Question: When I am compiling irrlicht project it showing me so many undefined reference error. I guess its looking for egl.h which comes with android ndk package.
Here is error logs :
'''
[armeabi] SharedLibrary : libirrlichttest.so
D:/Work/android-ndk-r9c/toolchains/arm-linux-androideabi-4.6/prebuilt/windows-x86_64/bin/../lib/gcc/arm-linux-androideabi/4.6/../../../../arm-linux-androideabi/bin/ld.exe: ./obj/local/armeabi/libirrlicht.a(CIrrDeviceAndroid.o): in function irr::CIrrDeviceAndroid::handleInput(android_app*, AInputEvent*):jni/Android/CIrrDeviceAndroid.cpp:274: error: undefined reference to 'AInputEvent_getType'
D:/Work/android-ndk-r9c/toolchains/arm-linux-androideabi-4.6/prebuilt/windows-x86_64/bin/../lib/gcc/arm-linux-androideabi/4.6/../../../../arm-linux-androideabi/bin/ld.exe: ./obj/local/armeabi/libirrlicht.a(CIrrDeviceAndroid.o): in function irr::CIrrDeviceAndroid::handleInput(android_app*, AInputEvent*):jni/Android/CIrrDeviceAndroid.cpp:277: error: undefined reference to 'AMotionEvent_getPointerCount'
D:/Work/android-ndk-r9c/toolchains/arm-linux-androideabi-4.6/prebuilt/windows-x86_64/bin/../lib/gcc/arm-linux-androideabi/4.6/../../../../arm-linux-androideabi/bin/ld.exe: ./obj/local/armeabi/libirrlicht.a(CIrrDeviceAndroid.o): in function irr::CIrrDeviceAndroid::handleInput(android_app*, AInputEvent*):jni/Android/CIrrDeviceAndroid.cpp:278: error: undefined reference to 'AMotionEvent_getAction'
D:/Work/android-ndk-r9c/toolchains/arm-linux-androideabi-4.6/prebuilt/windows-x86_64/bin/../lib/gcc/arm-linux-androideabi/4.6/../../../../arm-linux-androideabi/bin/ld.exe: ./obj/local/armeabi/libirrlicht.a(CIrrDeviceAndroid.o): in function irr::CIrrDeviceAndroid::handleInput(android_app*, AInputEvent*):jni/Android/CIrrDeviceAndroid.cpp:313: error: undefined reference to 'AMotionEvent_getX'
D:/Work/android-ndk-r9c/toolchains/arm-linux-androideabi-4.6/prebuilt/windows-x86_64/bin/../lib/gcc/arm-linux-androideabi/4.6/../../../../arm-linux-androideabi/bin/ld.exe: ./obj/local/armeabi/libirrlicht.a(CIrrDeviceAndroid.o): in function irr::CIrrDeviceAndroid::handleInput(android_app*, AInputEvent*):jni/Android/CIrrDeviceAndroid.cpp:314: error: undefined reference to 'AMotionEvent_getY'
D:/Work/android-ndk-r9c/toolchains/arm-linux-androideabi-4.6/prebuilt/windows-x86_64/bin/../lib/gcc/arm-linux-androideabi/4.6/../../../../arm-linux-androideabi/bin/ld.exe: ./obj/local/armeabi/libirrlicht.a(CIrrDeviceAndroid.o): in function irr::CIrrDeviceAndroid::closeDevice():jni/Android/CIrrDeviceAndroid.cpp:171: error: undefined reference to 'ANativeActivity_finish'
D:/Work/android-ndk-r9c/toolchains/arm-linux-androideabi-4.6/prebuilt/windows-x86_64/bin/../lib/gcc/arm-linux-androideabi/4.6/../../../../arm-linux-androideabi/bin/ld.exe: ./obj/local/armeabi/libirrlicht.a(CIrrDeviceAndroid.o): in function irr::CIrrDeviceAndroid::run():jni/Android/CIrrDeviceAndroid.cpp:110: error: undefined reference to 'ALooper_pollAll'
D:/Work/android-ndk-r9c/toolchains/arm-linux-androideabi-4.6/prebuilt/windows-x86_64/bin/../lib/gcc/arm-linux-androideabi/4.6/../../../../arm-linux-androideabi/bin/ld.exe: ./obj/local/armeabi/libirrlicht.a(CIrrDeviceAndroid.o): in function irr::CIrrDeviceAndroid::CIrrDeviceAndroid(irr::SIrrlichtCreationParameters const&):jni/Android/CIrrDeviceAndroid.cpp:55: error: undefined reference to 'ASensorManager_getInstance'
D:/Work/android-ndk-r9c/toolchains/arm-linux-androideabi-4.6/prebuilt/windows-x86_64/bin/../lib/gcc/arm-linux-androideabi/4.6/../../../../arm-linux-androideabi/bin/ld.exe: ./obj/local/armeabi/libirrlicht.a(CIrrDeviceAndroid.o): in function irr::CIrrDeviceAndroid::CIrrDeviceAndroid(irr::SIrrlichtCreationParameters const&):jni/Android/CIrrDeviceAndroid.cpp:56: error: undefined reference to 'ASensorManager_createEventQueue'
D:/Work/android-ndk-r9c/toolchains/arm-linux-androideabi-4.6/prebuilt/windows-x86_64/bin/../lib/gcc/arm-linux-androideabi/4.6/../../../../arm-linux-androideabi/bin/ld.exe: ./obj/local/armeabi/libirrlicht.a(CIrrDeviceAndroid.o): in function irr::CIrrDeviceAndroid::CIrrDeviceAndroid(irr::SIrrlichtCreationParameters const&):jni/Android/CIrrDeviceAndroid.cpp:69: error: undefined reference to 'ALooper_pollAll'
D:/Work/android-ndk-r9c/toolchains/arm-linux-androideabi-4.6/prebuilt/windows-x86_64/bin/../lib/gcc/arm-linux-androideabi/4.6/../../../../arm-linux-androideabi/bin/ld.exe: ./obj/local/armeabi/libirrlicht.a(CIrrDeviceAndroid.o): in function irr::CIrrDeviceAndroid::CIrrDeviceAndroid(irr::SIrrlichtCreationParameters const&):jni/Android/CIrrDeviceAndroid.cpp:55: error: undefined reference to 'ASensorManager_getInstance'
D:/Work/android-ndk-r9c/toolchains/arm-linux-androideabi-4.6/prebuilt/windows-x86_64/bin/../lib/gcc/arm-linux-androideabi/4.6/../../../../arm-linux-androideabi/bin/ld.exe: ./obj/local/armeabi/libirrlicht.a(CIrrDeviceAndroid.o): in function irr::CIrrDeviceAndroid::CIrrDeviceAndroid(irr::SIrrlichtCreationParameters const&):jni/Android/CIrrDeviceAndroid.cpp:56: error: undefined reference to 'ASensorManager_createEventQueue'
D:/Work/android-ndk-r9c/toolchains/arm-linux-androideabi-4.6/prebuilt/windows-x86_64/bin/../lib/gcc/arm-linux-androideabi/4.6/../../../../arm-linux-androideabi/bin/ld.exe: ./obj/local/armeabi/libirrlicht.a(CIrrDeviceAndroid.o): in function irr::CIrrDeviceAndroid::CIrrDeviceAndroid(irr::SIrrlichtCreationParameters const&):jni/Android/CIrrDeviceAndroid.cpp:69: error: undefined reference to 'ALooper_pollAll'
D:/Work/android-ndk-r9c/toolchains/arm-linux-androideabi-4.6/prebuilt/windows-x86_64/bin/../lib/gcc/arm-linux-androideabi/4.6/../../../../arm-linux-androideabi/bin/ld.exe: ./obj/local/armeabi/libirrlicht.a(CIrrDeviceAndroid.o): in function irr::CIrrDeviceAndroid::handleAndroidCommand(android_app*, int):jni/Android/CIrrDeviceAndroid.cpp:215: error: undefined reference to 'ANativeWindow_getWidth'
D:/Work/android-ndk-r9c/toolchains/arm-linux-androideabi-4.6/prebuilt/windows-x86_64/bin/../lib/gcc/arm-linux-androideabi/4.6/../../../../arm-linux-androideabi/bin/ld.exe: ./obj/local/armeabi/libirrlicht.a(CIrrDeviceAndroid.o): in function irr::CIrrDeviceAndroid::handleAndroidCommand(android_app*, int):jni/Android/CIrrDeviceAndroid.cpp:216: error: undefined reference to 'ANativeWindow_getHeight'
D:/Work/android-ndk-r9c/toolchains/arm-linux-androideabi-4.6/prebuilt/windows-x86_64/bin/../lib/gcc/arm-linux-androideabi/4.6/../../../../arm-linux-androideabi/bin/ld.exe: ./obj/local/armeabi/libirrlicht.a(CAndroidAssetReader.o): in function .LTHUNK10:jni/Android/CAndroidAssetReader.cpp:57: error: undefined reference to 'AAsset_getLength'
D:/Work/android-ndk-r9c/toolchains/arm-linux-androideabi-4.6/prebuilt/windows-x86_64/bin/../lib/gcc/arm-linux-androideabi/4.6/../../../../arm-linux-androideabi/bin/ld.exe: ./obj/local/armeabi/libirrlicht.a(CAndroidAssetReader.o): in function .LTHUNK11:jni/Android/CAndroidAssetReader.cpp:62: error: undefined reference to 'AAsset_getLength'
D:/Work/android-ndk-r9c/toolchains/arm-linux-androideabi-4.6/prebuilt/windows-x86_64/bin/../lib/gcc/arm-linux-androideabi/4.6/../../../../arm-linux-androideabi/bin/ld.exe: ./obj/local/armeabi/libirrlicht.a(CAndroidAssetReader.o): in function .LTHUNK11:jni/Android/CAndroidAssetReader.cpp:62: error: undefined reference to 'AAsset_getRemainingLength'
D:/Work/android-ndk-r9c/toolchains/arm-linux-androideabi-4.6/prebuilt/windows-x86_64/bin/../lib/gcc/arm-linux-androideabi/4.6/../../../../arm-linux-androideabi/bin/ld.exe: ./obj/local/armeabi/libirrlicht.a(CAndroidAssetReader.o): in function .LTHUNK9:jni/Android/CAndroidAssetReader.cpp:50: error: undefined reference to 'AAsset_seek'
D:/Work/android-ndk-r9c/toolchains/arm-linux-androideabi-4.6/prebuilt/windows-x86_64/bin/../lib/gcc/arm-linux-androideabi/4.6/../../../../arm-linux-androideabi/bin/ld.exe: ./obj/local/armeabi/libirrlicht.a(CAndroidAssetReader.o): in function .LTHUNK8:jni/Android/CAndroidAssetReader.cpp:45: error: undefined reference to 'AAsset_read'
D:/Work/android-ndk-r9c/toolchains/arm-linux-androideabi-4.6/prebuilt/windows-x86_64/bin/../lib/gcc/arm-linux-androideabi/4.6/../../../../arm-linux-androideabi/bin/ld.exe: ./obj/local/armeabi/libirrlicht.a(CAndroidAssetReader.o): in function .LTHUNK5:jni/Android/CAndroidAssetReader.cpp:40: error: undefined reference to 'AAsset_close'
D:/Work/android-ndk-r9c/toolchains/arm-linux-androideabi-4.6/prebuilt/windows-x86_64/bin/../lib/gcc/arm-linux-androideabi/4.6/../../../../arm-linux-androideabi/bin/ld.exe: ./obj/local/armeabi/libirrlicht.a(CAndroidAssetReader.o): in function irr::io::CAndroidAssetReader::~CAndroidAssetReader():jni/Android/CAndroidAssetReader.cpp:40: error: undefined reference to 'AAsset_close'
D:/Work/android-ndk-r9c/toolchains/arm-linux-androideabi-4.6/prebuilt/windows-x86_64/bin/../lib/gcc/arm-linux-androideabi/4.6/../../../../arm-linux-androideabi/bin/ld.exe: ./obj/local/armeabi/libirrlicht.a(CAndroidAssetReader.o): in function irr::io::CAndroidAssetReader::CAndroidAssetReader(irr::core::string<char, irr::core::irrAllocator<char> > const&):jni/Android/CAndroidAssetReader.cpp:32: error: undefined reference to 'AAssetManager_open'
D:/Work/android-ndk-r9c/toolchains/arm-linux-androideabi-4.6/prebuilt/windows-x86_64/bin/../lib/gcc/arm-linux-androideabi/4.6/../../../../arm-linux-androideabi/bin/ld.exe: ./obj/local/armeabi/libirrlicht.a(CAndroidAssetReader.o): in function irr::io::CAndroidAssetReader::CAndroidAssetReader(irr::core::string<char, irr::core::irrAllocator<char> > const&):jni/Android/CAndroidAssetReader.cpp:32: error: undefined reference to 'AAssetManager_open'
D:/Work/android-ndk-r9c/toolchains/arm-linux-androideabi-4.6/prebuilt/windows-x86_64/bin/../lib/gcc/arm-linux-androideabi/4.6/../../../../arm-linux-androideabi/bin/ld.exe: ./obj/local/armeabi/libirrlicht.a(CAndroidAssetFileArchive.o): in function irr::io::CAndroidAssetFileArchive::addDirectory(irr::core::string<char, irr::core::irrAllocator<char> > const&):jni/Android/CAndroidAssetFileArchive.cpp:87: error: undefined reference to 'AAssetManager_openDir'
D:/Work/android-ndk-r9c/toolchains/arm-linux-androideabi-4.6/prebuilt/windows-x86_64/bin/../lib/gcc/arm-linux-androideabi/4.6/../../../../arm-linux-androideabi/bin/ld.exe: ./obj/local/armeabi/libirrlicht.a(CAndroidAssetFileArchive.o): in function irr::io::CAndroidAssetFileArchive::addDirectory(irr::core::string<char, irr::core::irrAllocator<char> > const&):jni/Android/CAndroidAssetFileArchive.cpp:92: error: undefined reference to 'AAssetDir_getNextFileName'
D:/Work/android-ndk-r9c/toolchains/arm-linux-androideabi-4.6/prebuilt/windows-x86_64/bin/../lib/gcc/arm-linux-androideabi/4.6/../../../../arm-linux-androideabi/bin/ld.exe: ./obj/local/armeabi/libirrlicht.a(CEGLManager.o): in function irr::video::CEGLManager::swapBuffers():jni/CEGLManager.cpp:348: error: undefined reference to 'eglSwapBuffers'
D:/Work/android-ndk-r9c/toolchains/arm-linux-androideabi-4.6/prebuilt/windows-x86_64/bin/../lib/gcc/arm-linux-androideabi/4.6/../../../../arm-linux-androideabi/bin/ld.exe: ./obj/local/armeabi/libirrlicht.a(CEGLManager.o): in function irr::video::CEGLManager::destroyContext():jni/CEGLManager.cpp:323: error: undefined reference to 'eglMakeCurrent'
D:/Work/android-ndk-r9c/toolchains/arm-linux-androideabi-4.6/prebuilt/windows-x86_64/bin/../lib/gcc/arm-linux-androideabi/4.6/../../../../arm-linux-androideabi/bin/ld.exe: ./obj/local/armeabi/libirrlicht.a(CEGLManager.o): in function irr::video::CEGLManager::destroyContext():jni/CEGLManager.cpp:324: error: undefined reference to 'eglDestroyContext'
D:/Work/android-ndk-r9c/toolchains/arm-linux-androideabi-4.6/prebuilt/windows-x86_64/bin/../lib/gcc/arm-linux-androideabi/4.6/../../../../arm-linux-androideabi/bin/ld.exe: ./obj/local/armeabi/libirrlicht.a(CEGLManager.o): in function irr::video::CEGLManager::destroySurface():jni/CEGLManager.cpp:271: error: undefined reference to 'eglMakeCurrent'
D:/Work/android-ndk-r9c/toolchains/arm-linux-androideabi-4.6/prebuilt/windows-x86_64/bin/../lib/gcc/arm-linux-androideabi/4.6/../../../../arm-linux-androideabi/bin/ld.exe: ./obj/local/armeabi/libirrlicht.a(CEGLManager.o): in function irr::video::CEGLManager::destroySurface():jni/CEGLManager.cpp:273: error: undefined reference to 'eglDestroySurface'
D:/Work/android-ndk-r9c/toolchains/arm-linux-androideabi-4.6/prebuilt/windows-x86_64/bin/../lib/gcc/arm-linux-androideabi/4.6/../../../../arm-linux-androideabi/bin/ld.exe: ./obj/local/armeabi/libirrlicht.a(CEGLManager.o): in function irr::video::CEGLManager::terminate():jni/CEGLManager.cpp:85: error: undefined reference to 'eglMakeCurrent'
D:/Work/android-ndk-r9c/toolchains/arm-linux-androideabi-4.6/prebuilt/windows-x86_64/bin/../lib/gcc/arm-linux-androideabi/4.6/../../../../arm-linux-androideabi/bin/ld.exe: ./obj/local/armeabi/libirrlicht.a(CEGLManager.o): in function irr::video::CEGLManager::terminate():jni/CEGLManager.cpp:87: error: undefined reference to 'eglTerminate'
D:/Work/android-ndk-r9c/toolchains/arm-linux-androideabi-4.6/prebuilt/windows-x86_64/bin/../lib/gcc/arm-linux-androideabi/4.6/../../../../arm-linux-androideabi/bin/ld.exe: ./obj/local/armeabi/libirrlicht.a(CEGLManager.o): in function irr::video::CEGLManager::generateSurface():jni/CEGLManager.cpp:157: error: undefined reference to 'eglChooseConfig'
D:/Work/android-ndk-r9c/toolchains/arm-linux-androideabi-4.6/prebuilt/windows-x86_64/bin/../lib/gcc/arm-linux-androideabi/4.6/../../../../arm-linux-androideabi/bin/ld.exe: ./obj/local/armeabi/libirrlicht.a(CEGLManager.o): in function irr::video::CEGLManager::generateSurface():jni/CEGLManager.cpp:240: error: undefined reference to 'eglGetConfigAttrib'
D:/Work/android-ndk-r9c/toolchains/arm-linux-androideabi-4.6/prebuilt/windows-x86_64/bin/../lib/gcc/arm-linux-androideabi/4.6/../../../../arm-linux-androideabi/bin/ld.exe: ./obj/local/armeabi/libirrlicht.a(CEGLManager.o): in function irr::video::CEGLManager::generateSurface():jni/CEGLManager.cpp:242: error: undefined reference to 'ANativeWindow_setBuffersGeometry'
D:/Work/android-ndk-r9c/toolchains/arm-linux-androideabi-4.6/prebuilt/windows-x86_64/bin/../lib/gcc/arm-linux-androideabi/4.6/../../../../arm-linux-androideabi/bin/ld.exe: ./obj/local/armeabi/libirrlicht.a(CEGLManager.o): in function irr::video::CEGLManager::generateSurface():jni/CEGLManager.cpp:246: error: undefined reference to 'eglCreateWindowSurface'
D:/Work/android-ndk-r9c/toolchains/arm-linux-androideabi-4.6/prebuilt/windows-x86_64/bin/../lib/gcc/arm-linux-androideabi/4.6/../../../../arm-linux-androideabi/bin/ld.exe: ./obj/local/armeabi/libirrlicht.a(CEGLManager.o): in function irr::video::CEGLManager::generateSurface():jni/CEGLManager.cpp:249: error: undefined reference to 'eglCreateWindowSurface'
D:/Work/android-ndk-r9c/toolchains/arm-linux-androideabi-4.6/prebuilt/windows-x86_64/bin/../lib/gcc/arm-linux-androideabi/4.6/../../../../arm-linux-androideabi/bin/ld.exe: ./obj/local/armeabi/libirrlicht.a(CEGLManager.o): in function irr::video::CEGLManager::generateSurface():jni/CEGLManager.cpp:256: error: undefined reference to 'eglBindAPI'
D:/Work/android-ndk-r9c/toolchains/arm-linux-androideabi-4.6/prebuilt/windows-x86_64/bin/../lib/gcc/arm-linux-androideabi/4.6/../../../../arm-linux-androideabi/bin/ld.exe: ./obj/local/armeabi/libirrlicht.a(CEGLManager.o): in function irr::video::CEGLManager::generateSurface():jni/CEGLManager.cpp:260: error: undefined reference to 'eglSwapInterval'
D:/Work/android-ndk-r9c/toolchains/arm-linux-androideabi-4.6/prebuilt/windows-x86_64/bin/../lib/gcc/arm-linux-androideabi/4.6/../../../../arm-linux-androideabi/bin/ld.exe: ./obj/local/armeabi/libirrlicht.a(CEGLManager.o): in function irr::video::CEGLManager::testEGLError():jni/CEGLManager.cpp:354: error: undefined reference to 'eglGetError'
D:/Work/android-ndk-r9c/toolchains/arm-linux-androideabi-4.6/prebuilt/windows-x86_64/bin/../lib/gcc/arm-linux-androideabi/4.6/../../../../arm-linux-androideabi/bin/ld.exe: ./obj/local/armeabi/libirrlicht.a(CEGLManager.o): in function irr::video::CEGLManager::activateContext(irr::video::SExposedVideoData const&):jni/CEGLManager.cpp:331: error: undefined reference to 'eglMakeCurrent'
D:/Work/android-ndk-r9c/toolchains/arm-linux-androideabi-4.6/prebuilt/windows-x86_64/bin/../lib/gcc/arm-linux-androideabi/4.6/../../../../arm-linux-androideabi/bin/ld.exe: ./obj/local/armeabi/libirrlicht.a(CEGLManager.o): in function irr::video::CEGLManager::generateContext():jni/CEGLManager.cpp:307: error: undefined reference to 'eglCreateContext'
D:/Work/android-ndk-r9c/toolchains/arm-linux-androideabi-4.6/prebuilt/windows-x86_64/bin/../lib/gcc/arm-linux-androideabi/4.6/../../../../arm-linux-androideabi/bin/ld.exe: ./obj/local/armeabi/libirrlicht.a(CEGLManager.o): in function irr::video::CEGLManager::initialize(irr::SIrrlichtCreationParameters const&, irr::video::SExposedVideoData const&):jni/CEGLManager.cpp:51: error: undefined reference to 'eglGetDisplay'
D:/Work/android-ndk-r9c/toolchains/arm-linux-androideabi-4.6/prebuilt/windows-x86_64/bin/../lib/gcc/arm-linux-androideabi/4.6/../../../../arm-linux-androideabi/bin/ld.exe: ./obj/local/armeabi/libirrlicht.a(CEGLManager.o): in function irr::video::CEGLManager::initialize(irr::SIrrlichtCreationParameters const&, irr::video::SExposedVideoData const&):jni/CEGLManager.cpp:63: error: undefined reference to 'eglInitialize'
D:/Work/android-ndk-r9c/toolchains/arm-linux-androideabi-4.6/prebuilt/windows-x86_64/bin/../lib/gcc/arm-linux-androideabi/4.6/../../../../arm-linux-androideabi/bin/ld.exe: ./obj/local/armeabi/libirrlicht.a(COGLES2Driver.o): in function irr::video::COGLES2Driver::testEGLError():jni/COGLES2Driver.cpp:1633: error: undefined reference to 'eglGetError'
D:/Work/android-ndk-r9c/toolchains/arm-linux-androideabi-4.6/prebuilt/windows-x86_64/bin/../lib/gcc/arm-linux-androideabi/4.6/../../../../arm-linux-androideabi/bin/ld.exe: ./obj/local/armeabi/libirrlicht.a(COGLESExtensionHandler.o): in function irr::video::COGLES1ExtensionHandler::initExtensions(irr::video::COGLES1Driver*, bool):jni/COGLESExtensionHandler.cpp:246: error: undefined reference to 'eglGetProcAddress'
D:/Work/android-ndk-r9c/toolchains/arm-linux-androideabi-4.6/prebuilt/windows-x86_64/bin/../lib/gcc/arm-linux-androideabi/4.6/../../../../arm-linux-androideabi/bin/ld.exe: ./obj/local/armeabi/libirrlicht.a(COGLESExtensionHandler.o): in function irr::video::COGLES1ExtensionHandler::initExtensions(irr::video::COGLES1Driver*, bool):jni/COGLESExtensionHandler.cpp:247: error: undefined reference to 'eglGetProcAddress'
D:/Work/android-ndk-r9c/toolchains/arm-linux-androideabi-4.6/prebuilt/windows-x86_64/bin/../lib/gcc/arm-linux-androideabi/4.6/../../../../arm-linux-androideabi/bin/ld.exe: ./obj/local/armeabi/libirrlicht.a(COGLESExtensionHandler.o): in function irr::video::COGLES1ExtensionHandler::initExtensions(irr::video::COGLES1Driver*, bool):jni/COGLESExtensionHandler.cpp:248: error: undefined reference to 'eglGetProcAddress'
D:/Work/android-ndk-r9c/toolchains/arm-linux-androideabi-4.6/prebuilt/windows-x86_64/bin/../lib/gcc/arm-linux-androideabi/4.6/../../../../arm-linux-androideabi/bin/ld.exe: ./obj/local/armeabi/libirrlicht.a(COGLESExtensionHandler.o): in function irr::video::COGLES1ExtensionHandler::initExtensions(irr::video::COGLES1Driver*, bool):jni/COGLESExtensionHandler.cpp:249: error: undefined reference to 'eglGetProcAddress'
collect2: ld returned 1 exit status
make.exe: *** [obj/local/armeabi/libirrlichttest.so] Error 1
**** Build Finished ****
'''
And here is my android.mk(Removing some of cpp files just to take screenshot )
>
And here is my application.mk
'''
APP_ABI := armeabi armeabi-v7a
APP_PLATFORM := android-10
APP_MODULE := irrlicht
'''
What am I doing wrong ?
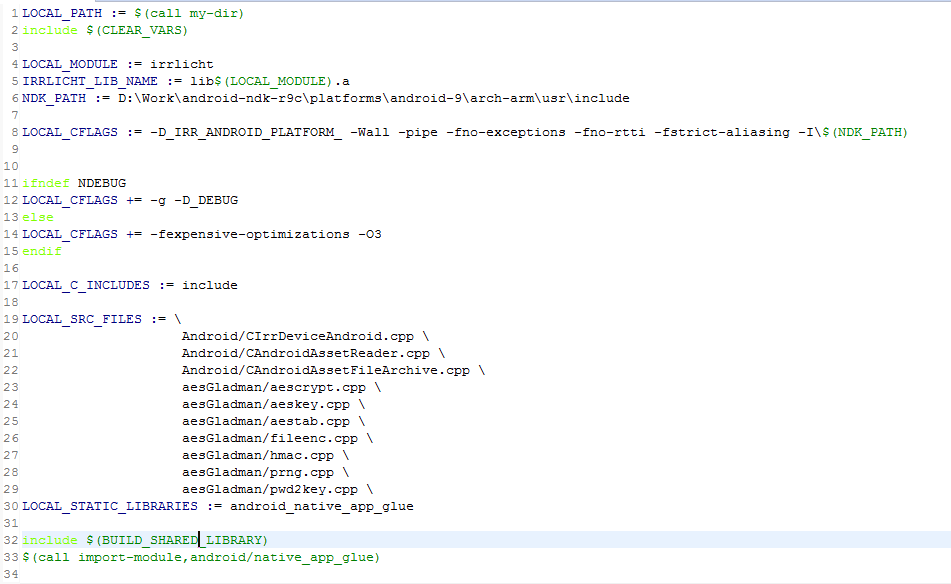
Answer: You don't need to explicitly add NDK include directory to your CFLAGS. If the project fails to compile without it, your configuration is wrong.
Your Android.mk misses
'''
LOCAL_LDLIBS := -llog -landroid -lEGL
'''
and probably some more ndk libs